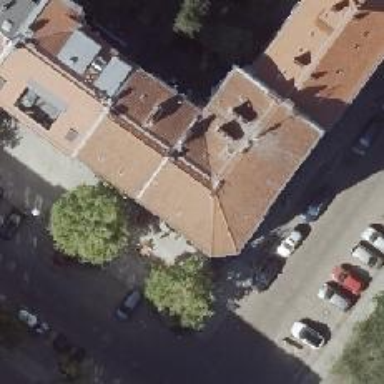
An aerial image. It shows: Pub.